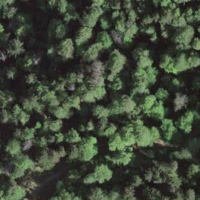
EUNIS habitat code: 43
Species observed at this site:
Saxifraga rotundifolia